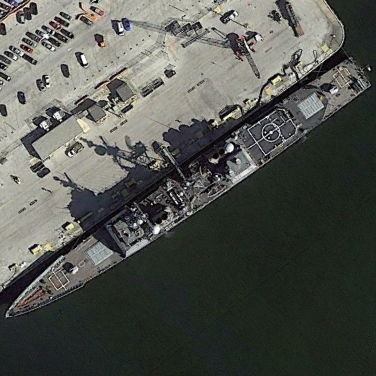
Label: Ticonderoga-class_cruiser